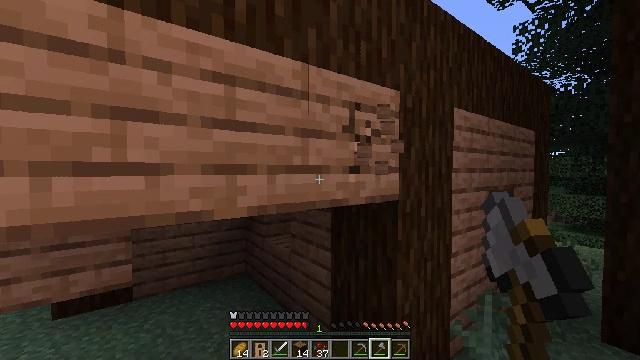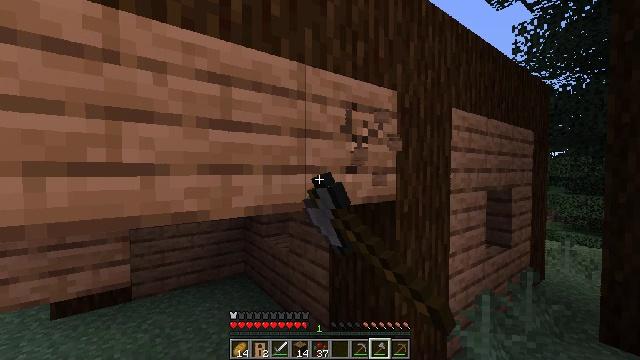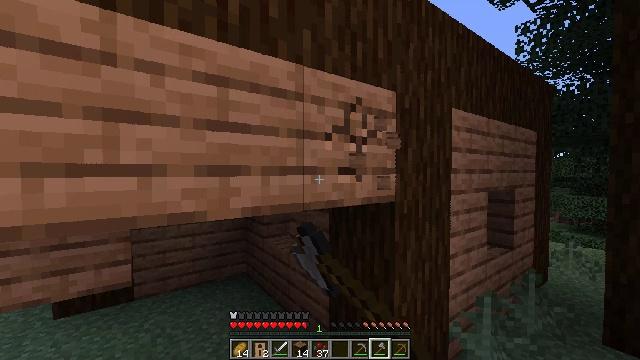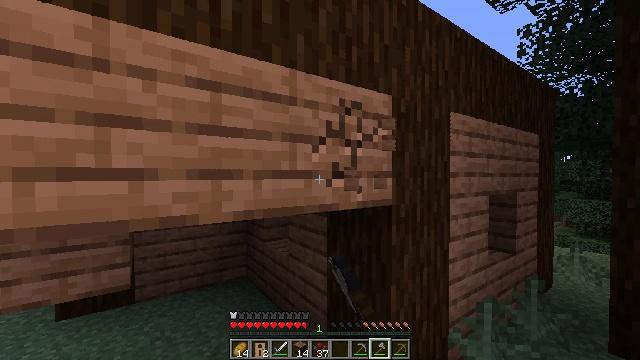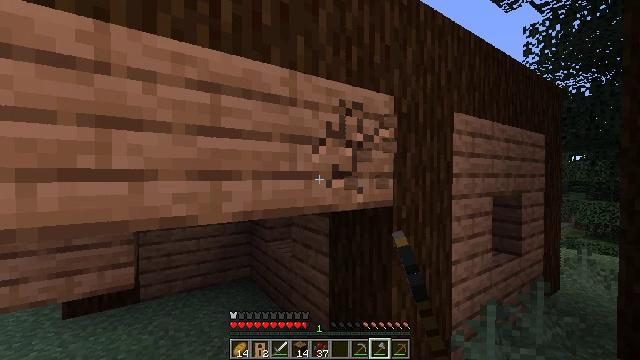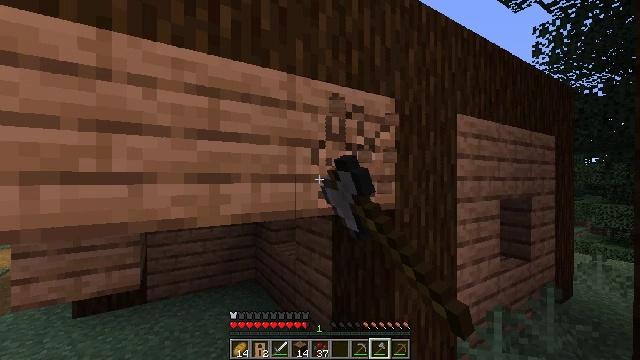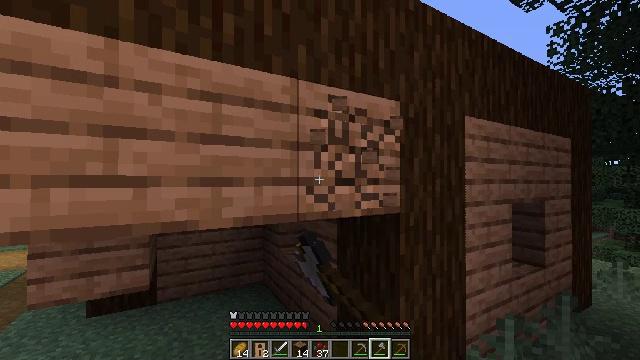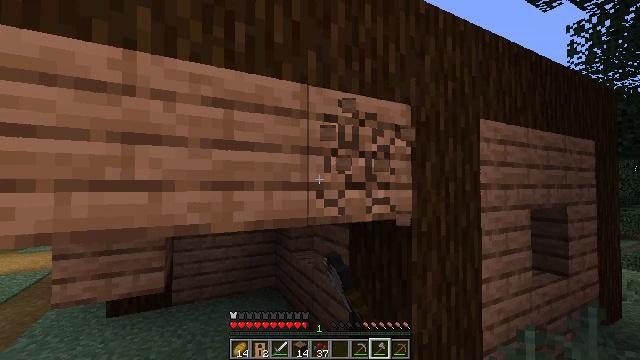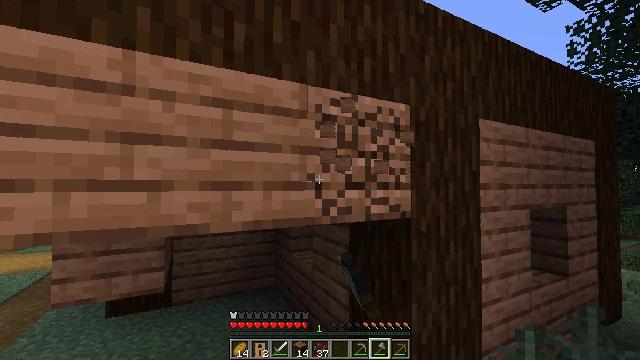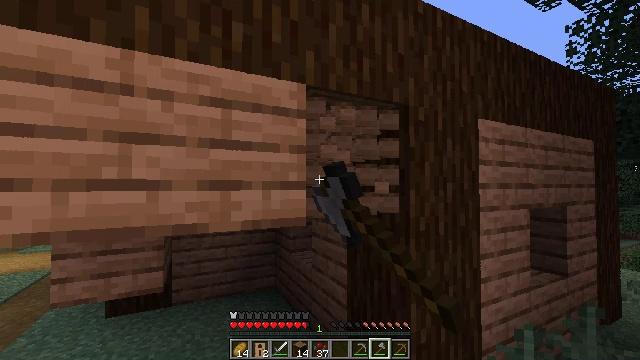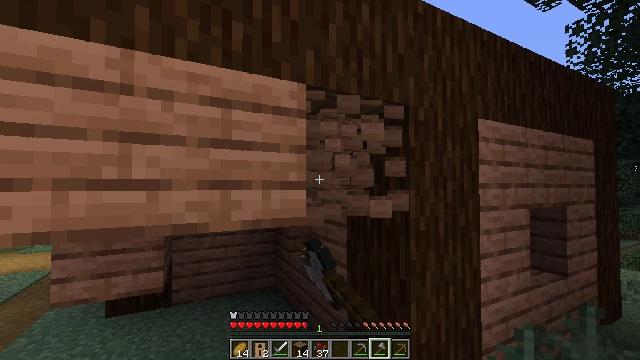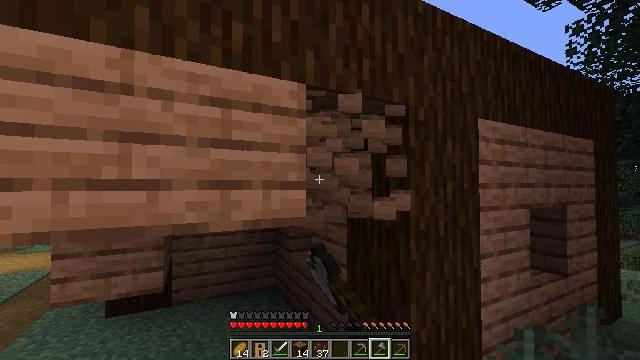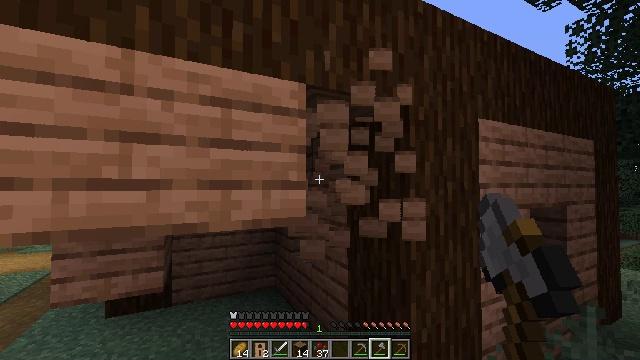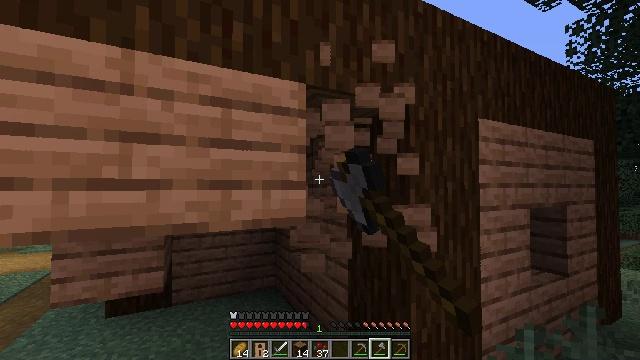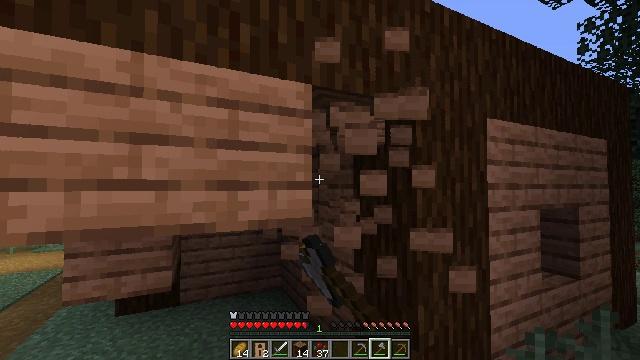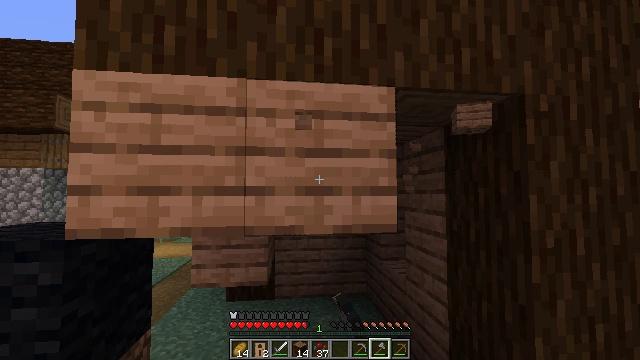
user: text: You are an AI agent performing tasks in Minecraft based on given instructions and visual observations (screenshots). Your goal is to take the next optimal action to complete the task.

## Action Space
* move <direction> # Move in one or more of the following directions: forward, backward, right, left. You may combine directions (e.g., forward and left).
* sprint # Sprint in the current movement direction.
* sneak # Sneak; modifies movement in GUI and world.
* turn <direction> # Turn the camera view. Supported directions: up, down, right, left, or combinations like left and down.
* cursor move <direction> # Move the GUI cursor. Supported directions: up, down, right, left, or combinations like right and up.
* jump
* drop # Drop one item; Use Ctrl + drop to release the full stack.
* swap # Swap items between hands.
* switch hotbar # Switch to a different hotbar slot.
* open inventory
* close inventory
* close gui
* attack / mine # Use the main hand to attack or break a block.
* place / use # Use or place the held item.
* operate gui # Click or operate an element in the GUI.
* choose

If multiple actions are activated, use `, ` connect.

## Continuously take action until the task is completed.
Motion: motion action
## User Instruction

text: Gather jungle planks for building.
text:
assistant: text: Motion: move right, sneak, attack / mine
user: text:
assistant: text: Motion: move right, sneak, attack / mine
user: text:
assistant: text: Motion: move right, sneak, attack / mine
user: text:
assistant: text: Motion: move right, sneak, turn left, attack / mine
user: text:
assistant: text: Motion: move right, sneak, turn left, attack / mine
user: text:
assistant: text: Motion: sneak, turn left, attack / mine
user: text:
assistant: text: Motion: sneak, turn left and up, attack / mine
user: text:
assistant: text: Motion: sneak, attack / mine
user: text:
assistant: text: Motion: sneak, attack / mine
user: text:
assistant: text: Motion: sneak, attack / mine
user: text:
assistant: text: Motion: sneak, attack / mine
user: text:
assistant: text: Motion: sneak, attack / mine
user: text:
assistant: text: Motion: sneak, attack / mine
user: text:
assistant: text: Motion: sneak, turn left, attack / mine
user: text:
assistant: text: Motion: sneak, turn left and up, attack / mine
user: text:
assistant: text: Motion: move right, sneak, turn left, attack / mine
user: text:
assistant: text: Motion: move right, sneak, attack / mine
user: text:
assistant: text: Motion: move right, sneak, attack / mine
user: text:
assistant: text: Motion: move right, sneak, attack / mine
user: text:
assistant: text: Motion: move right, sneak, attack / mine
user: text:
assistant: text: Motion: move right, sneak, attack / mine
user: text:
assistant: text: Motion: sneak, attack / mine
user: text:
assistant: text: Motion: sneak, attack / mine
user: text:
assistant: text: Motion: sneak, attack / mine
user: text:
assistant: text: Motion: sneak, turn left, attack / mine
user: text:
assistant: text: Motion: sneak, turn left, attack / mine
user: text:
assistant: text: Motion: sneak, attack / mine
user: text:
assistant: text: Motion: sneak, turn left, attack / mine
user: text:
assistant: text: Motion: sneak, attack / mine
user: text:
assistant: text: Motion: sneak, attack / mine